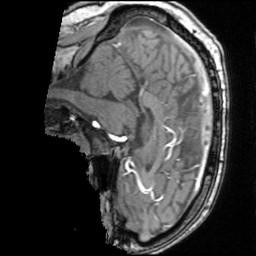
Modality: angio
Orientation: sagittal
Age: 34
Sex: male
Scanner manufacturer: siemens
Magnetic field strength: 3 T
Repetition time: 0.025 s
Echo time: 0.00334 s